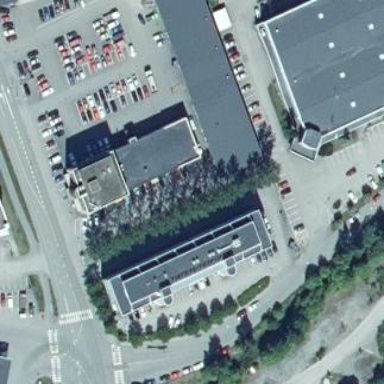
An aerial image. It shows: Office building with flat roof.